Aerial crown-view tile of a tropical tree (Barro Colorado Island, Panama), acquired 20250217:
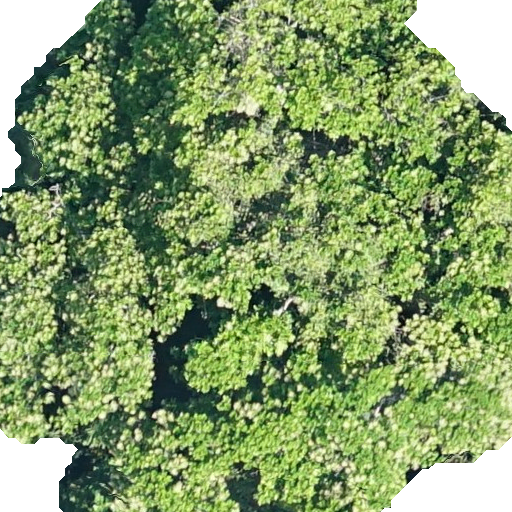
Species: Anacardium excelsum
GBIF accepted scientific name: Anacardium excelsum
Crown area: 395.906 m²